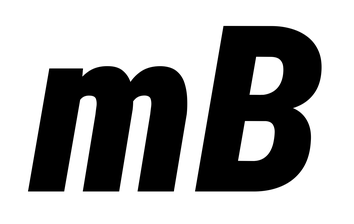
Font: Roboto-Italic_Condensed_Black_Italic